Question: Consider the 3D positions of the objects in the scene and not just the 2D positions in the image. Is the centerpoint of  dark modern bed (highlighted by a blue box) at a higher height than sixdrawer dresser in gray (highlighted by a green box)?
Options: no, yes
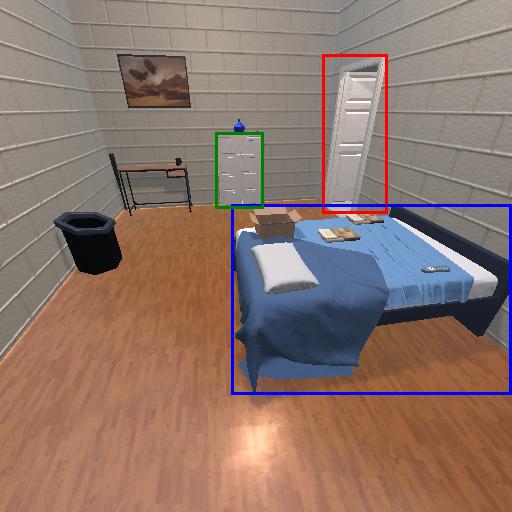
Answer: no